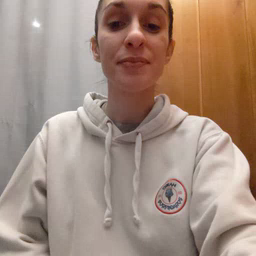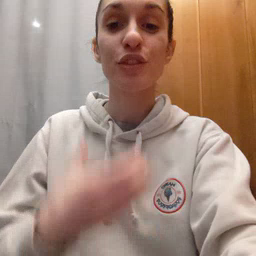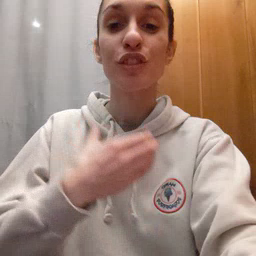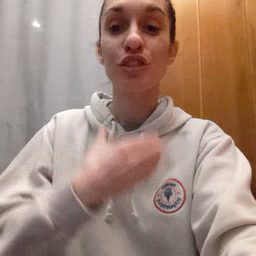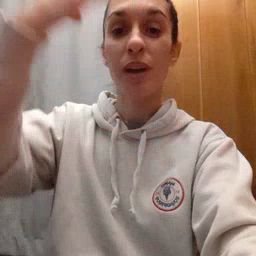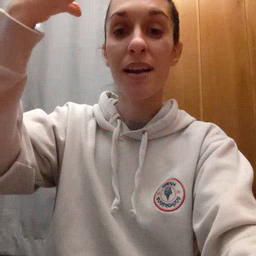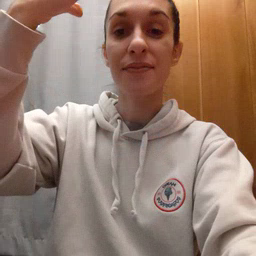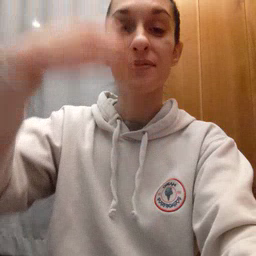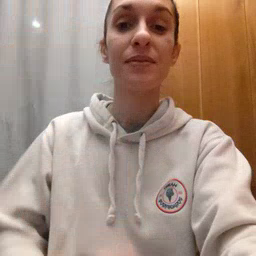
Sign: giraffe